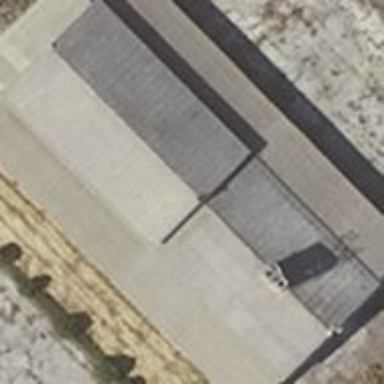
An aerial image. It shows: Farm auxiliary building.